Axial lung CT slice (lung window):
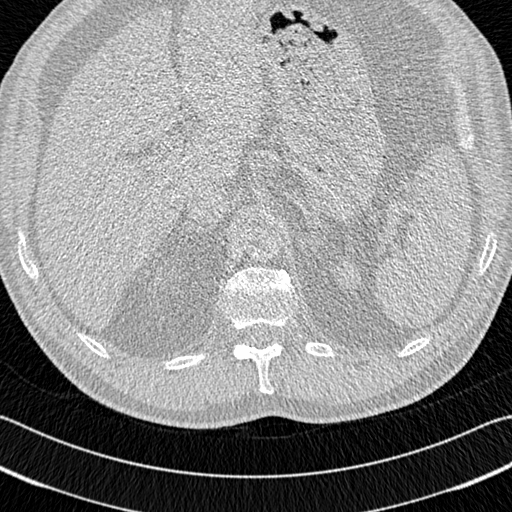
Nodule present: no